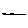
Label: line